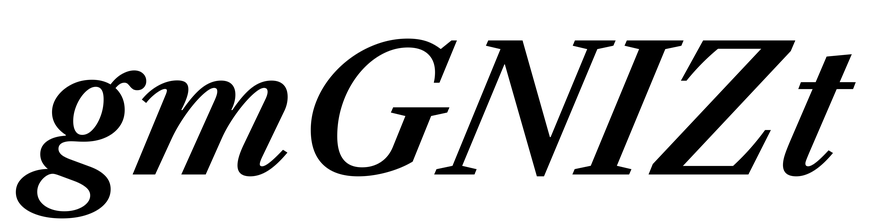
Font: LibreCaslonText-Italic_SemiBold_Italic